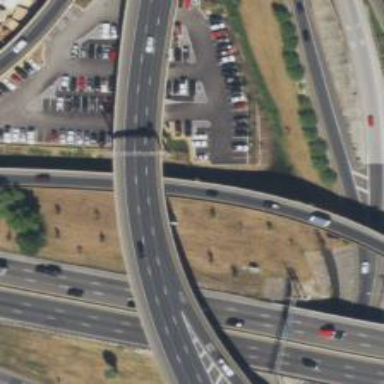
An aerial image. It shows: Motorway junction.